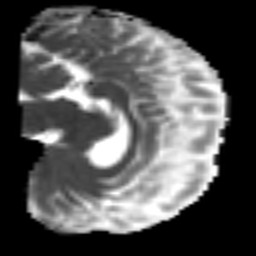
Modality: MD
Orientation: sagittal
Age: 46
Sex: male
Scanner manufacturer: siemens
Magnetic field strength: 3 T
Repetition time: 4.999 s
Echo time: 0.07946 s